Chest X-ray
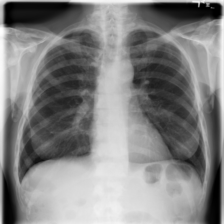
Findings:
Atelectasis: negative
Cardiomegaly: negative
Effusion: negative
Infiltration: negative
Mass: negative
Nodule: negative
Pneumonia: negative
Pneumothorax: negative
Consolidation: negative
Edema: negative
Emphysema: negative
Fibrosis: negative
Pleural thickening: negative
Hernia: negative